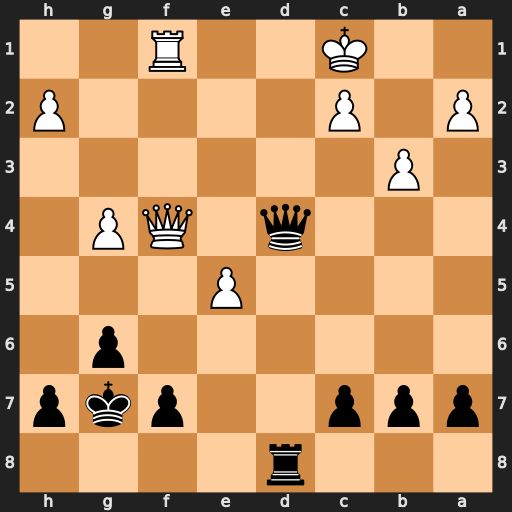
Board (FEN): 3r4/ppp2pkp/6p1/4P3/3q1QP1/1P6/P1P4P/2K2R2
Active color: b
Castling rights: -
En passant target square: -
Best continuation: Qa1#